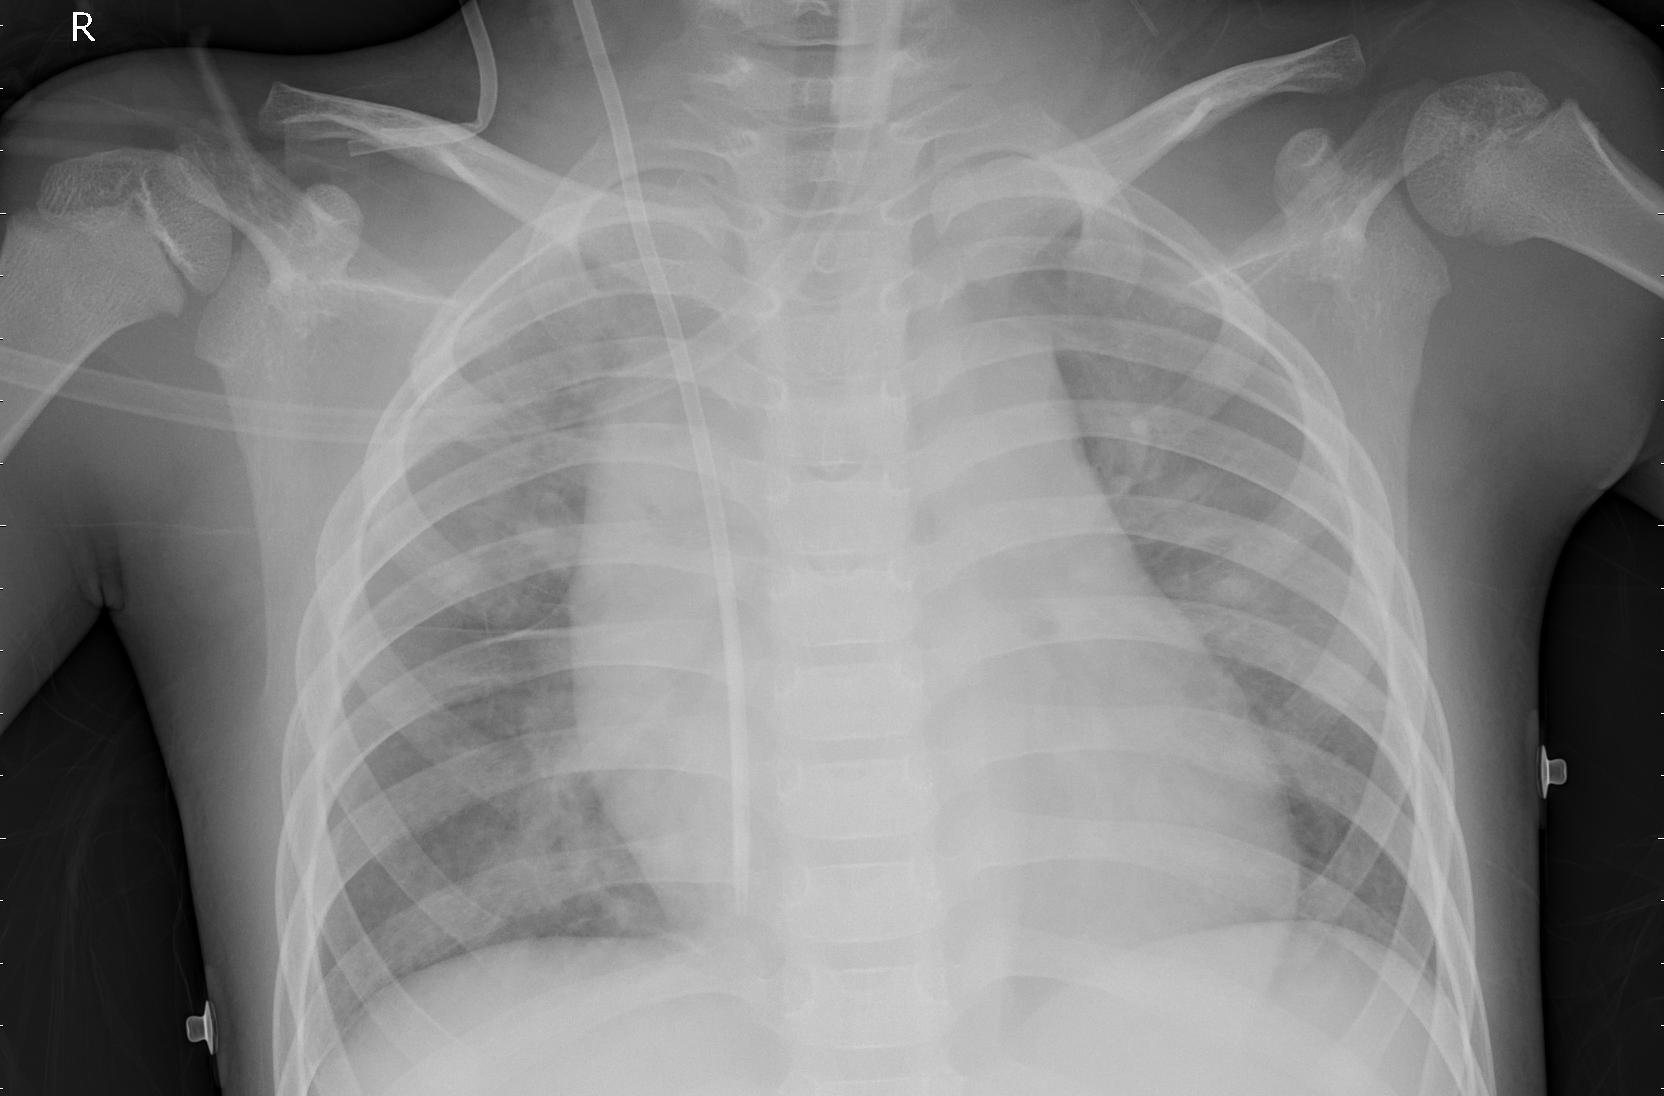
Diagnosis: PNEUMONIA